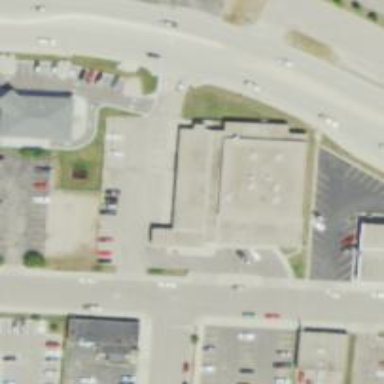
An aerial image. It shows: Post office.